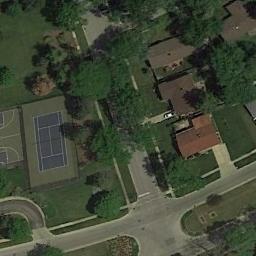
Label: tennis_court